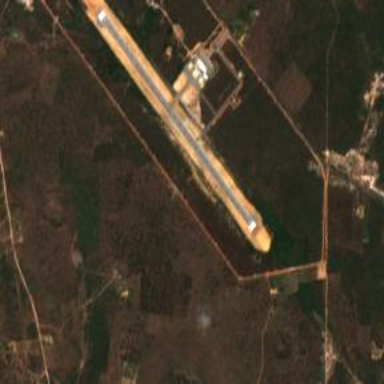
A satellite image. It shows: View of runway in airport.